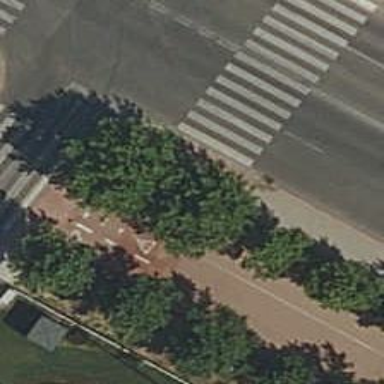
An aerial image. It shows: Sidewalk along the footway.